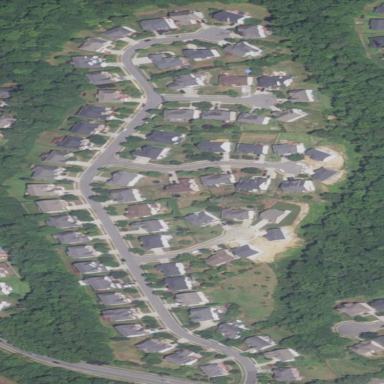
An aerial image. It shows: Residential area composed of single-family homes.